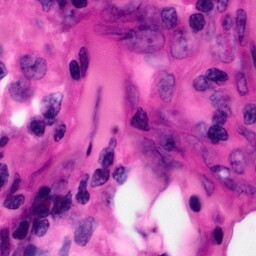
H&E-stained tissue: Pancreatic